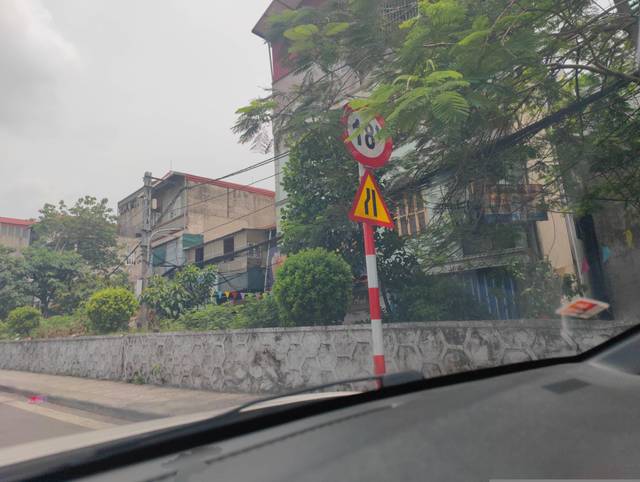
Region: Vietnam
Coordinates: 21.039, 105.866